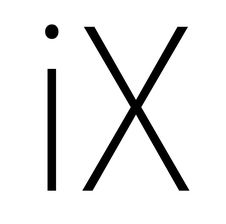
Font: Roboto_Condensed_ExtraLight